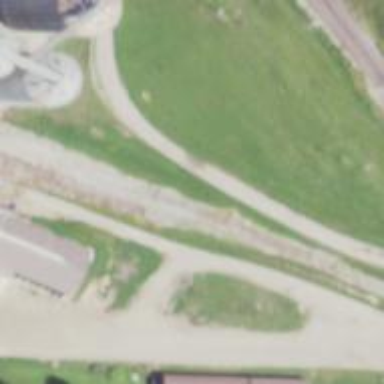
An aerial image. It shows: Rail spur service.